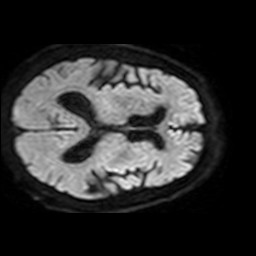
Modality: TRACE
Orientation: axial
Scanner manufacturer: philips
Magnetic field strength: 1.5 T
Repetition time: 2.868 s
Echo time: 0.06241 s